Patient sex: M
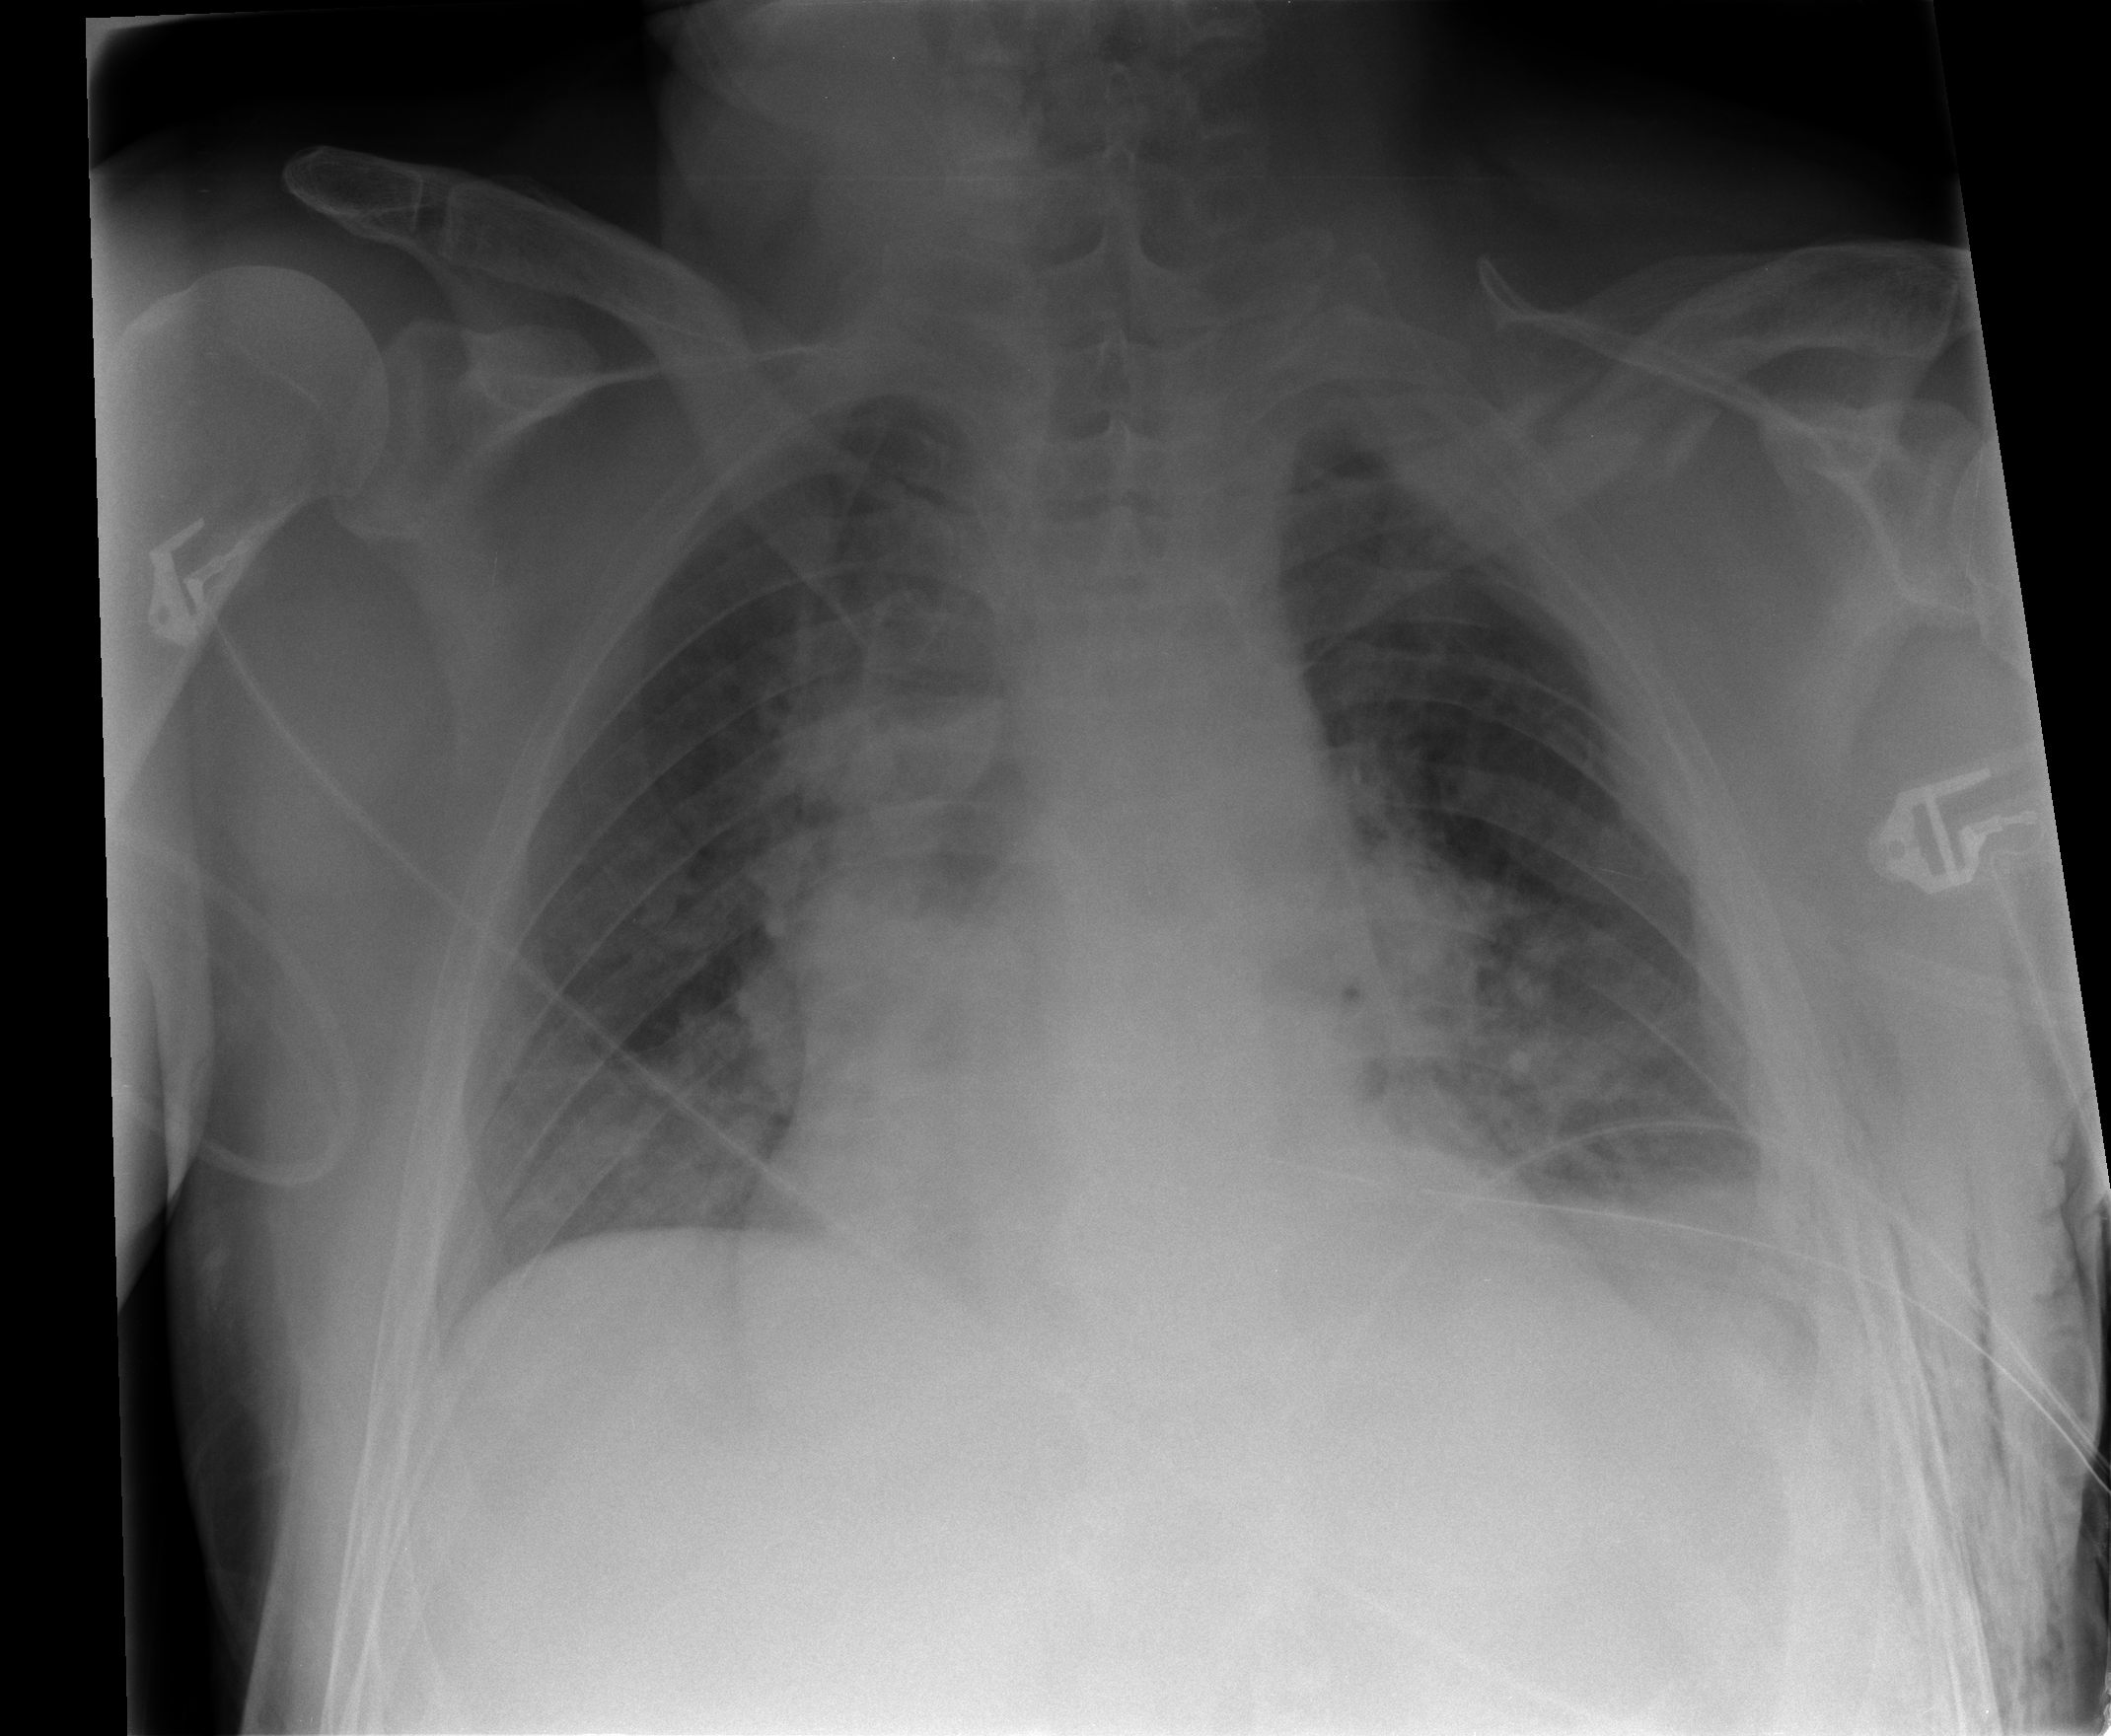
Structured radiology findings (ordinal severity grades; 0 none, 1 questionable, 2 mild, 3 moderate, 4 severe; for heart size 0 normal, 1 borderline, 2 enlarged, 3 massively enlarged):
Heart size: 1
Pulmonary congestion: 2
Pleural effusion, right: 1
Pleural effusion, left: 2
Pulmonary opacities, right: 2
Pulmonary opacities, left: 2
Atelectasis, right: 2
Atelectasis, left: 2